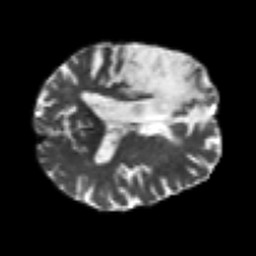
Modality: T2w
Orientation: axial
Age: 65
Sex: female
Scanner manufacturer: siemens
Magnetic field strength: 3 T
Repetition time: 7.3 s
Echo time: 0.087 s